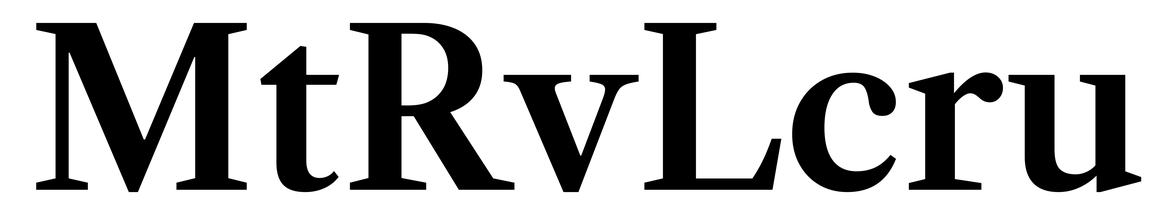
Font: LibreCaslonText_SemiBold